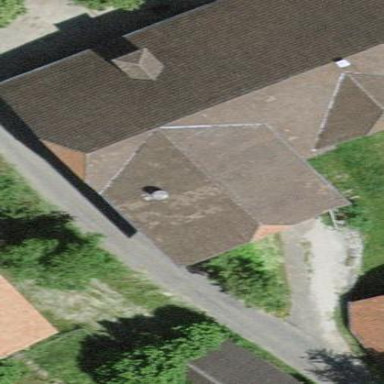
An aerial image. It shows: Farm building.